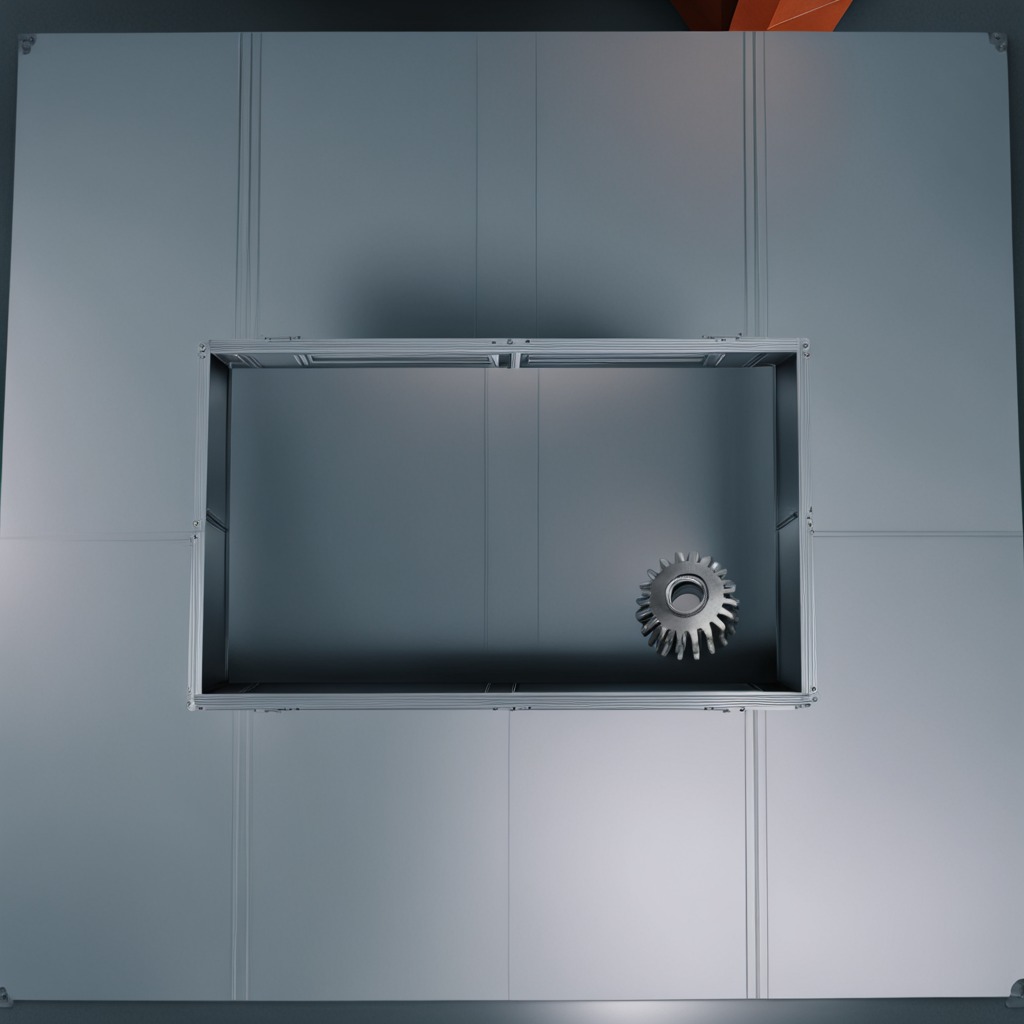
A steel gear with teeth is lying on the toolbox surface in the airplane hangar workshop.